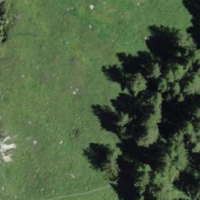
EUNIS habitat code: 24
Species observed at this site:
Capra ibex